Brain MRI, t2w sequence, axial 2D slice.
Patient: age 37, sex F, weight 95 kg, height 1.95 m
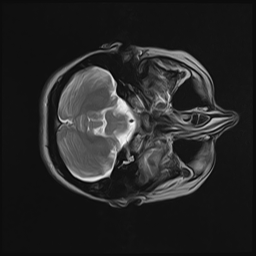